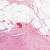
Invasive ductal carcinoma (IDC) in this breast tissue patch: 0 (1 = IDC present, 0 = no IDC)